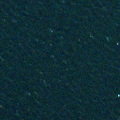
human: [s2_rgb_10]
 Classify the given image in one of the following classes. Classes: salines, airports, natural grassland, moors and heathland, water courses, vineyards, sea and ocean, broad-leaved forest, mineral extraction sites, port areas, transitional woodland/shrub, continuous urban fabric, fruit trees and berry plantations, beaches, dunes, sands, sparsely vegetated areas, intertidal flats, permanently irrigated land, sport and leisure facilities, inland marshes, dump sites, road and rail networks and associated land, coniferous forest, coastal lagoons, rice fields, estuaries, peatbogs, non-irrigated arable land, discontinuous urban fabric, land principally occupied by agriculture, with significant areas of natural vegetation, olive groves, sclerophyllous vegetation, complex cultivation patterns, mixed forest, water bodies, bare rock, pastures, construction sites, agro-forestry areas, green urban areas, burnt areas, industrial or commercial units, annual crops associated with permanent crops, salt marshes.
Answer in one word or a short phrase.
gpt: sea and ocean